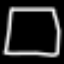
Label: square